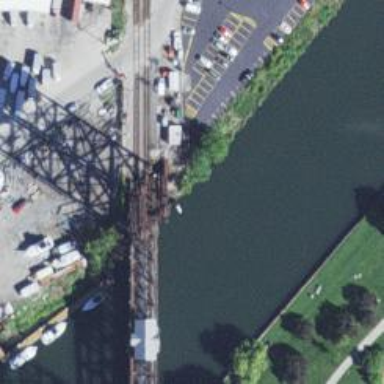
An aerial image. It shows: Lift bridge for railway traffic.